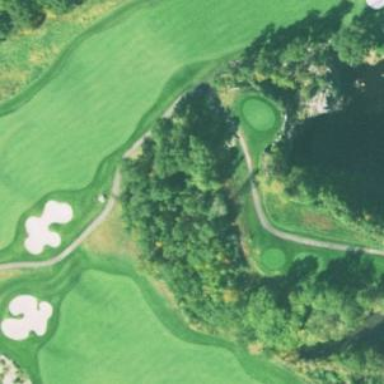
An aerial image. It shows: Golf fairway surrounded by grass.